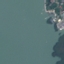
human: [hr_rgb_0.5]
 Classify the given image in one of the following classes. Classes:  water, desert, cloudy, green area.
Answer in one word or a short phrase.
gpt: water